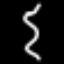
Label: squiggle